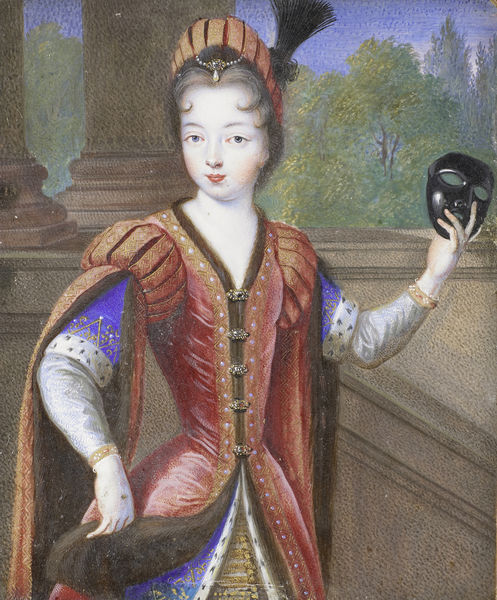
Titel: Portret van een jonge vrouw, mogelijk Marguerite van Valois (1553-1615), dochter van Hendrik II
Standort: Amsterdam
Institution: Rijksmuseum
Schlagwörter: baum, blau, feder, gemälde, himmel, weiß, bäume, bunt, frau, haar, hut, kleid, schmuck, schwarz, säule, säulen, zeichnung, park, rot, zaun, malerei, hermelin, kleidung, pelz, ärmel, portrait, porträt, brüstung, busch, kostüm, diadem, perle, garten, farben, kette, mauer, treppe, junge frau, maske, mittelalter, schnallen, junges mädchen, zahn, gewandt, lippeb, geänder, bfrau, gemäldegewandt, porzellangesicht